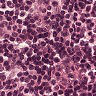
Metastatic tissue present: no